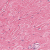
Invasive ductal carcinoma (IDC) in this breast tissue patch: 0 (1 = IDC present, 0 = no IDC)